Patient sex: M
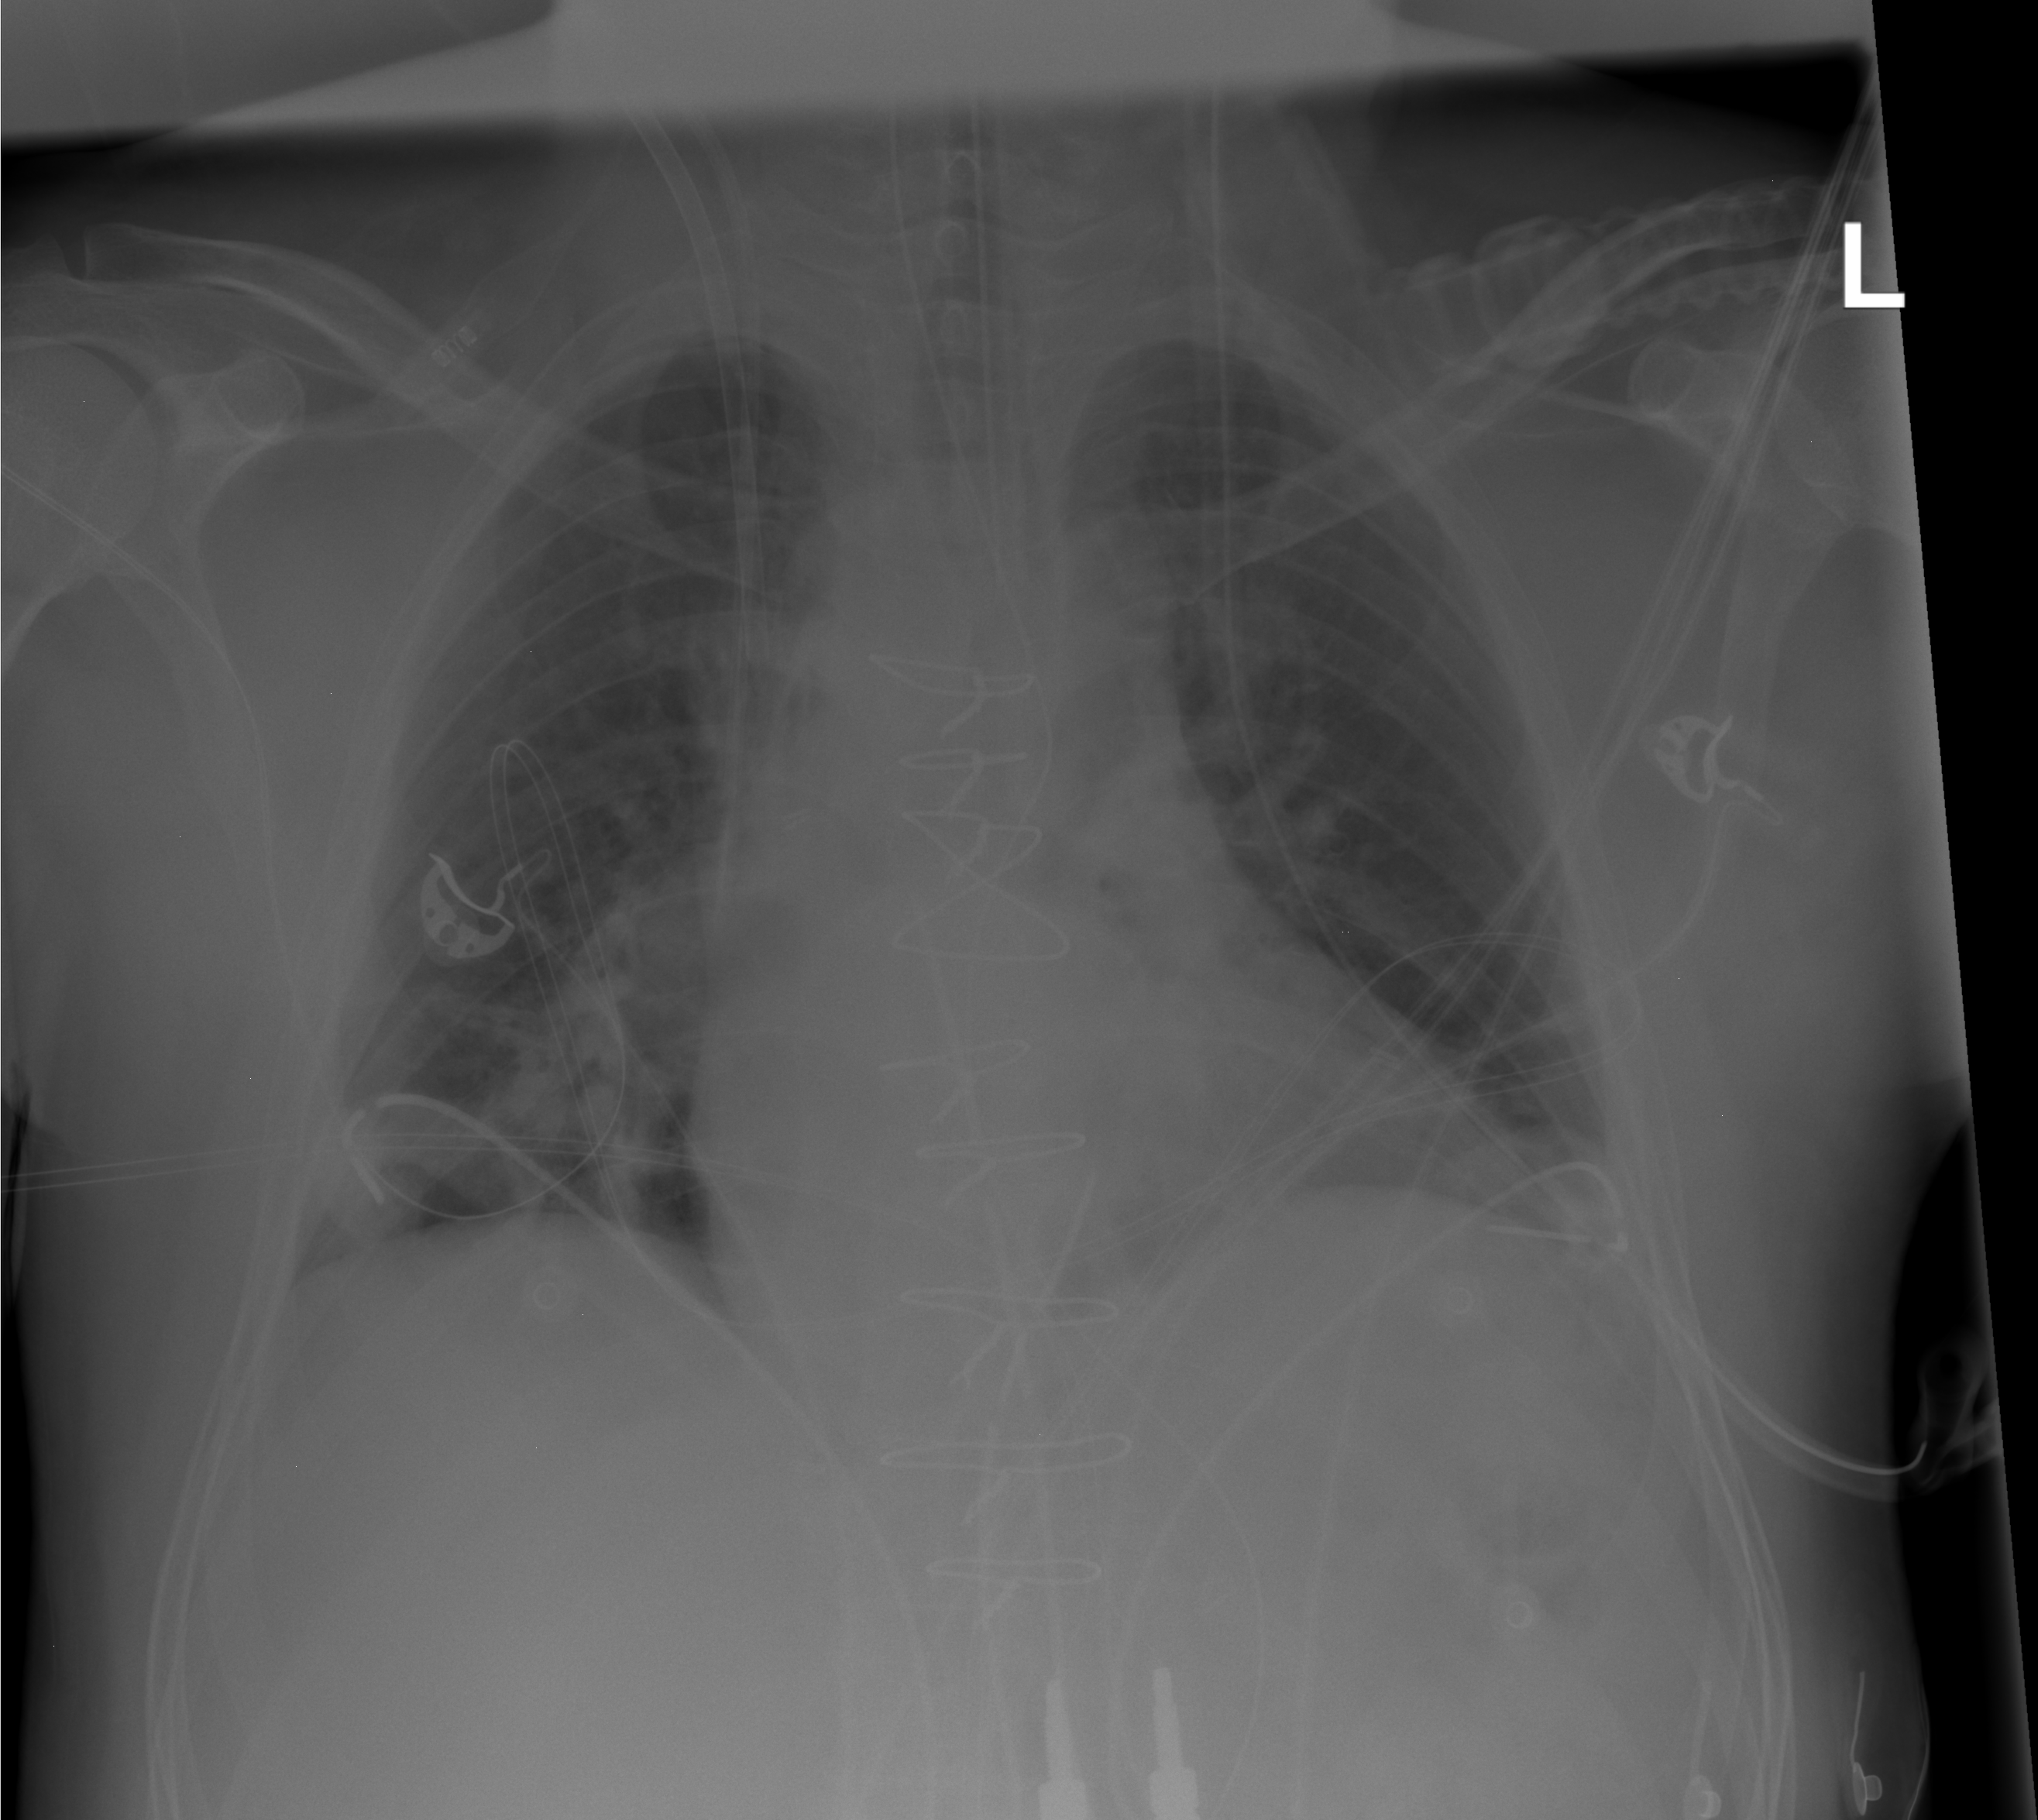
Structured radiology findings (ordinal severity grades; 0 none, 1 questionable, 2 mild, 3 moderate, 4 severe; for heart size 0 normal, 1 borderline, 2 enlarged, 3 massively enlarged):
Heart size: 2
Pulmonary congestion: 2
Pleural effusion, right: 0
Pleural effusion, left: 0
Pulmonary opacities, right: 2
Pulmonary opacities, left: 0
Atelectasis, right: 2
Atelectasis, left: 0